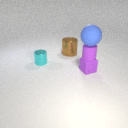
large brown metal cylinder behind small cyan metal cylinder